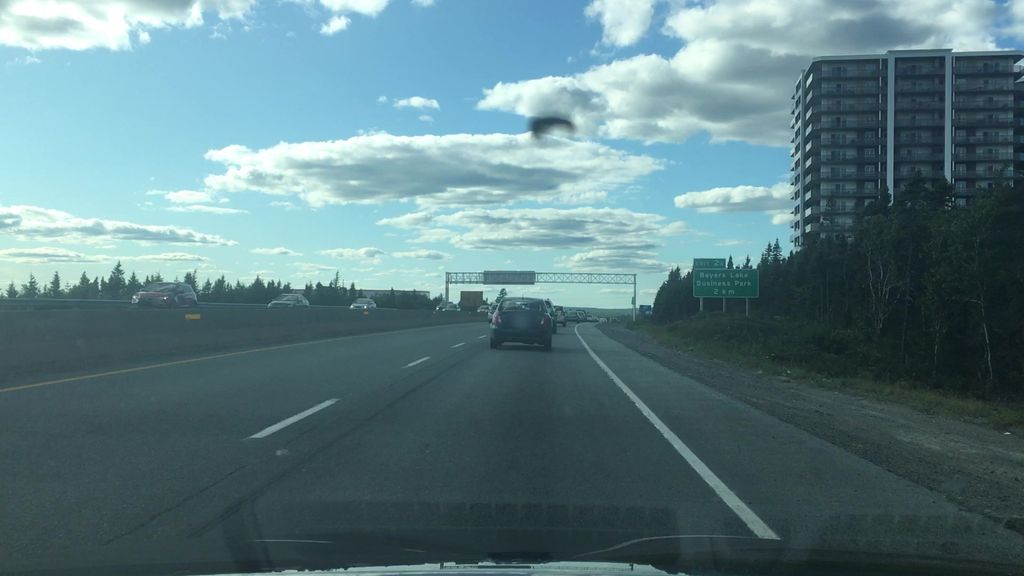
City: halifax